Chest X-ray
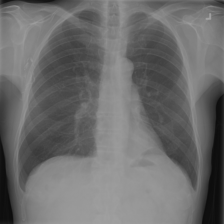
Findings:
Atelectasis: negative
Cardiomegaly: negative
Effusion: negative
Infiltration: negative
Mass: positive
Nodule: negative
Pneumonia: negative
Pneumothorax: negative
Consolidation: positive
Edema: negative
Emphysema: negative
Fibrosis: negative
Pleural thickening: negative
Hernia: negative